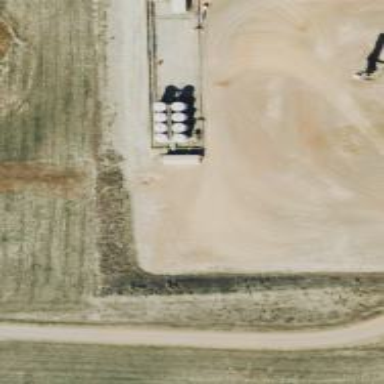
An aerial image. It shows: Storage tank that is man-made.